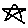
Label: star